Question: To explain the title.. Selenium RC keeps that
> A system shutdown has already been scheduled
and to conduct automated tests because of this..
However.. this is not the Cold War and when I inspect several basic things (such as using 'shutdown ', completing a full restart) I find that this is actually not the case!

How can I convince selenium that the world is not going to end and that it should probably do the work I'm telling it to?
N.B. Here, selenium has "refused" to initialise any instance of IE, and will continue to hang until it times out, regardless of clicking 'Yes' or 'No'. I'm using NUnit, c#/.net4.0 to control the tests.
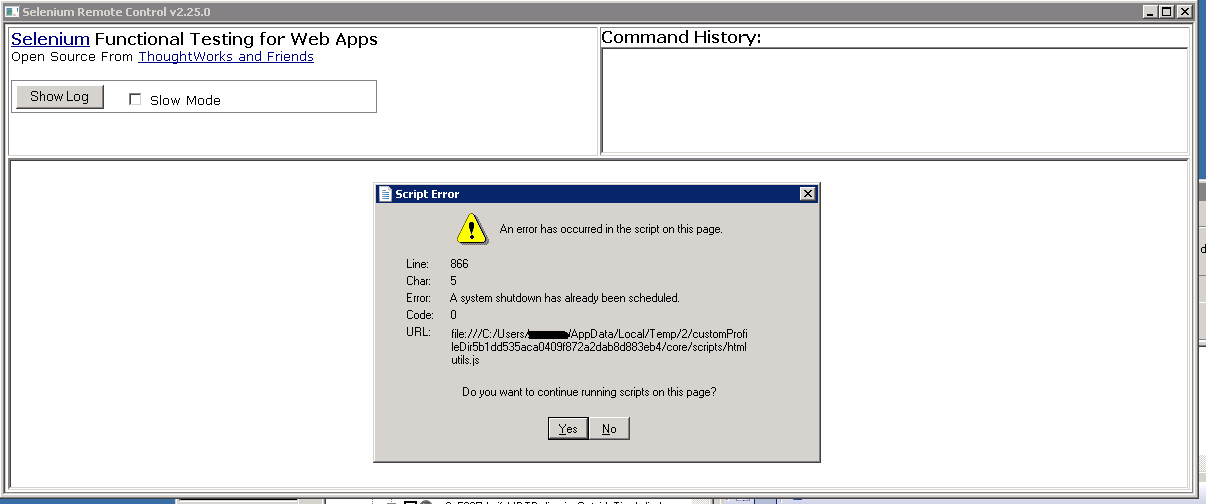
Answer: To fix this I replaced the default "runSeleniumTest" function with the below patched version as a <URL>:
'''
function runSeleniumTest() {
runOptions = new RemoteRunnerOptions();
var testAppWindow;
if (runOptions.isMultiWindowMode()) {
try{
testAppWindow = openSeparateApplicationWindow('Blank.html', true);
}
catch (e) {
window.onunload = function () { };
window.location.reload();
return;
}
} else if (sel$('selenium_myiframe') != null) {
var myiframe = sel$('selenium_myiframe');
if (myiframe) {
testAppWindow = myiframe.contentWindow;
}
}
else {
proxyInjectionMode = true;
testAppWindow = window;
}
selenium = Selenium.createForWindow(testAppWindow, proxyInjectionMode);
if (runOptions.getBaseUrl()) {
selenium.browserbot.baseUrl = runOptions.getBaseUrl();
}
if (!debugMode) {
debugMode = runOptions.isDebugMode();
}
if (proxyInjectionMode) {
LOG.logHook = logToRc;
selenium.browserbot._modifyWindow(testAppWindow);
}
else if (debugMode) {
LOG.logHook = logToRc;
}
window.selenium = selenium;
commandFactory = new CommandHandlerFactory();
commandFactory.registerAll(selenium);
currentTest = new RemoteRunner(commandFactory);
var doContinue = runOptions.getContinue();
if (doContinue != null) postResult = "OK";
currentTest.start();
}
'''
I found that the "a system shutdown has already been scheduled" error occurred inside of "openSeparateApplicationWindow". I also found that refreshing the selenium test runner window after the error occurred would "restart" the test without the error. Therefore, I patched the "runSeleniumTest" with the following try catch statement so the test runner window reloads if there's an error in "openSeparateApplicationWindow":
'''
try{
testAppWindow = openSeparateApplicationWindow('Blank.html', true);
}
catch (e) {
window.onunload = function () { };
window.location.reload();
return;
}
'''
I also used <URL> for a more specific example of selenium user extensions